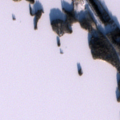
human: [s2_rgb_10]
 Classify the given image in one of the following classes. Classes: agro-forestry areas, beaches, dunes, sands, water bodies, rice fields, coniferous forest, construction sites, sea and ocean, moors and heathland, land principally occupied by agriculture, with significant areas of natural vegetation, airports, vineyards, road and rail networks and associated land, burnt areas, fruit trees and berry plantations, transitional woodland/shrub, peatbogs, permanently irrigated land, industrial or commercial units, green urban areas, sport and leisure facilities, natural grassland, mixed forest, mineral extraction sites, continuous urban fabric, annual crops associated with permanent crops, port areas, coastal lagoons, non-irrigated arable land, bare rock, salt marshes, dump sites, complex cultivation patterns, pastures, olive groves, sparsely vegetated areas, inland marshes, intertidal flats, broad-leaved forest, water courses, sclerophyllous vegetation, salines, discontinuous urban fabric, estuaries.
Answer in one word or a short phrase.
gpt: mixed forest, water bodies